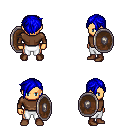
a pixel art fantasy rpg character, male body template, human, tanned skin, brown long-sleeve shirt, white pants, blue pixie cut hairstyle, brown shoes, shield, four views (front, back, left, right), 2x2 character sprite sheet, small pixel art, hard edges, no anti-aliasing